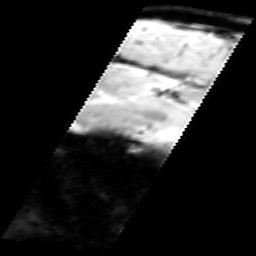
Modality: inplaneT2
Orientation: sagittal
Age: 26
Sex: male